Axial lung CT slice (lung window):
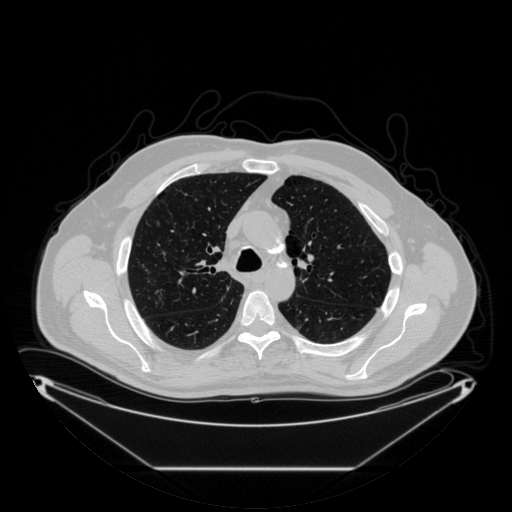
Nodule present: no